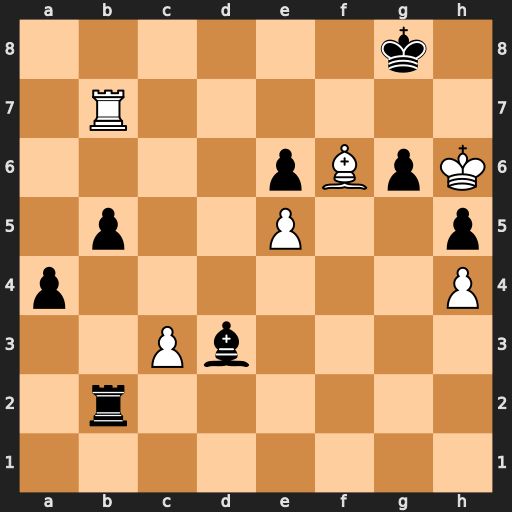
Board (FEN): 6k1/1R6/4pBpK/1p2P2p/p6P/2Pb4/1r6/8
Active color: w
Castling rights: -
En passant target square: -
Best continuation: Be7 Kf7 Ba3+